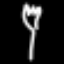
Label: fork